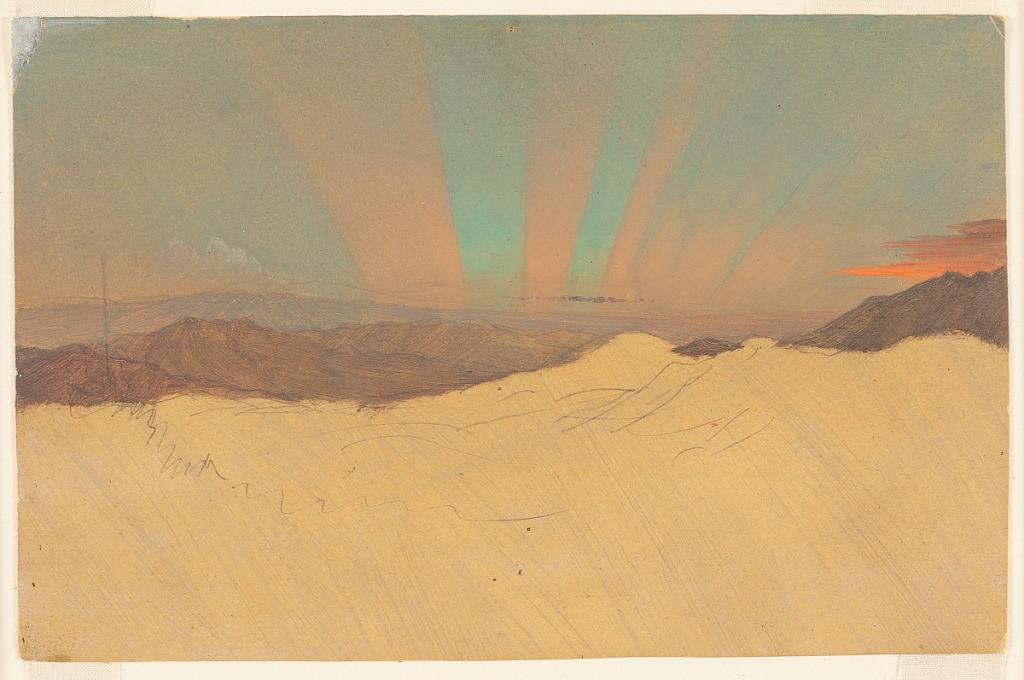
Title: Sunbeams at Twilight, Jamaica
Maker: Frederic Edwin Church, American, 1826–1900
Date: May–September 1865
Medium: Brush and oil, graphite on cream paperboard
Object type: Drawing
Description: Unfinished landscape sketch of sunset behind mountainous in Jamaica, likely the Blue Mountains. Orange-pink crepuscular rays (sunbeams) emanate from behind the horizon amidst a blue-green sky at twilight. Brown mountains painted in oil give way to their skeletal, graphite outlines in the lower half of the work.